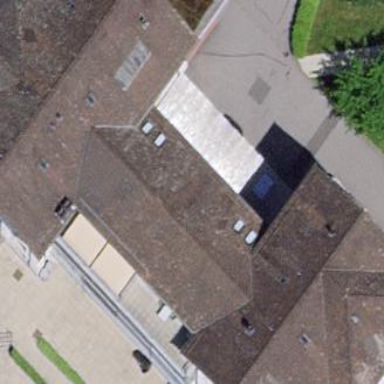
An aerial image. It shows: View of roof of building.